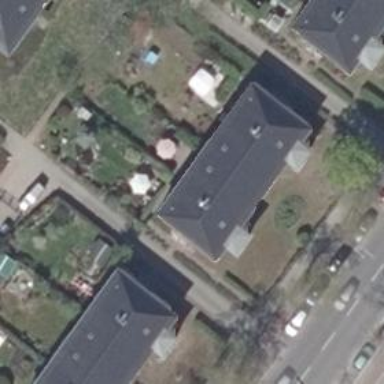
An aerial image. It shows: Hipped roof apartment building.